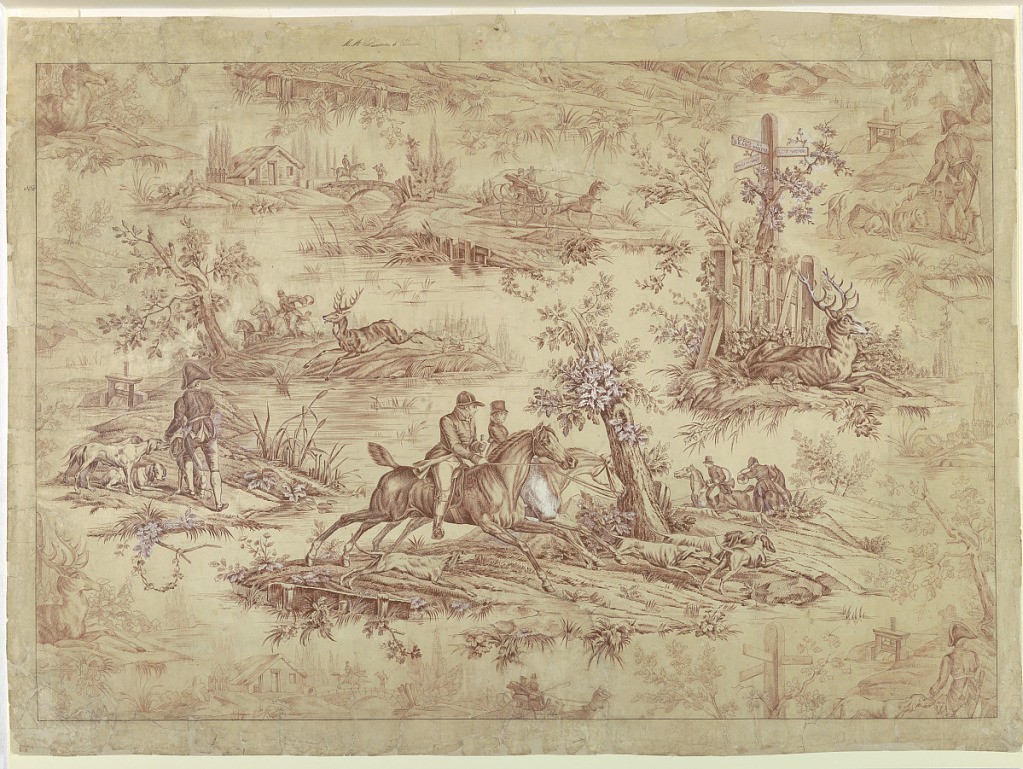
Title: Cartoon for Cotton Printed Textile, La Route de Jouy
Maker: Horace Vernet, French, 1789–1863
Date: after 1815
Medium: Red and white chalk, pen and ink on white paper mounted on muslin
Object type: Drawing
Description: Engraver's study for cotton printing. Full scheme in pen and ink in center of sheet, with repeats indicated in sanguine about edges. The design shows hunters and hounds on the scent and in full cry, with a stag. Near a reposing stag in the center right is a sign post which bears the inscription: "Ligne du Grand Maitre...Rond de Nagu...Rond Victor."